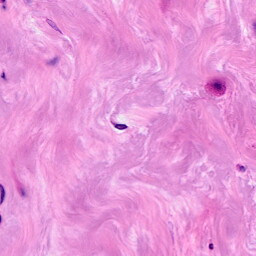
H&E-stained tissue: Breast